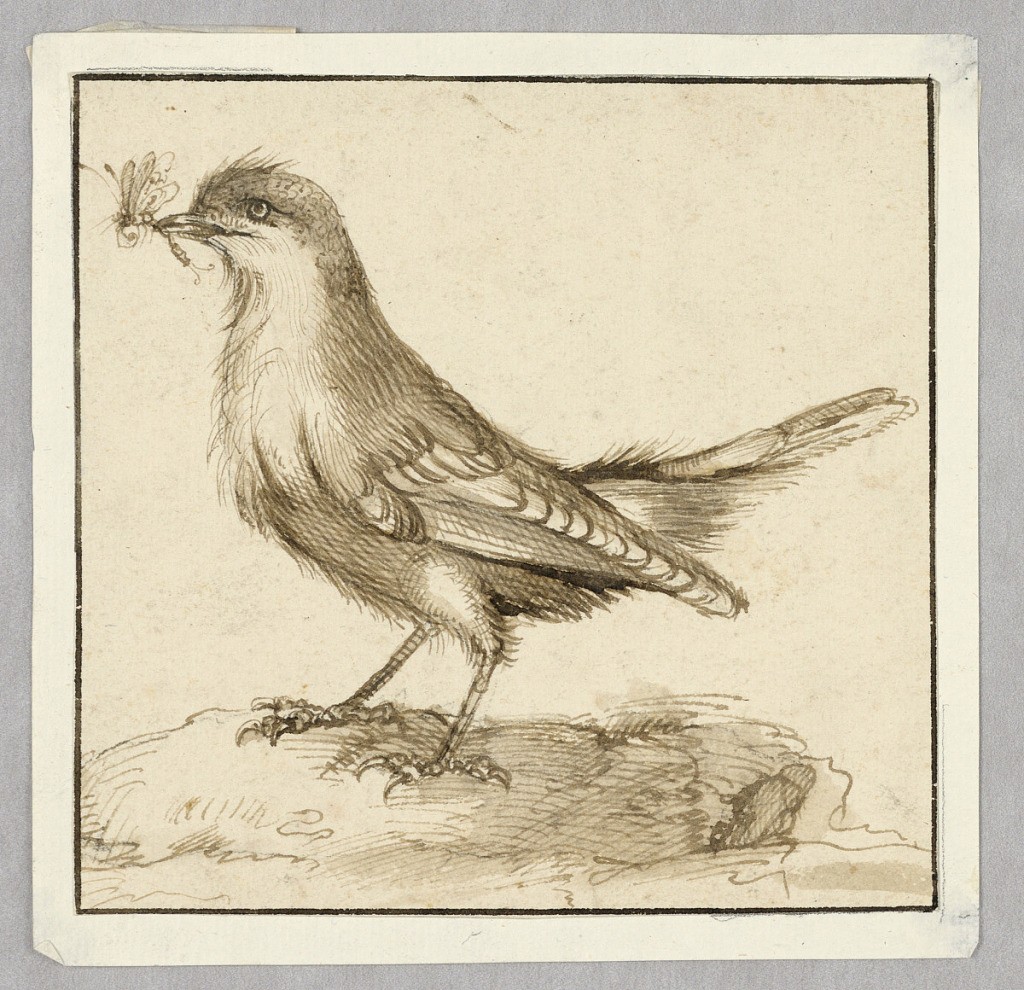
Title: A Fly-Catcher
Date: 1650–1700
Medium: Pen and ink on paper
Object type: Drawing
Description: Shown standing in profile and turned toward left. The beak holds an insect. Framing ink lines.